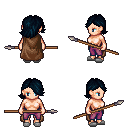
a pixel art fantasy rpg character, female body template, human, light skin, brown cape, magenta pants, raven swoop hairstyle, white slippers, spear, four views (front, back, left, right), 2x2 character sprite sheet, small pixel art, hard edges, no anti-aliasing